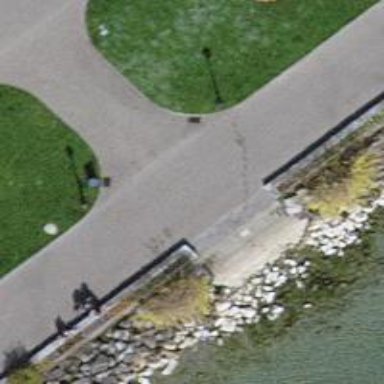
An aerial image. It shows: Pedestrian path with asphalt surface.